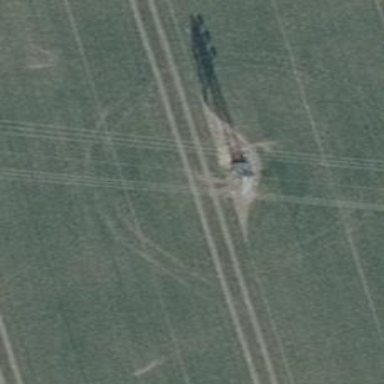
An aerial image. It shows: Power tower.